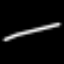
Label: line